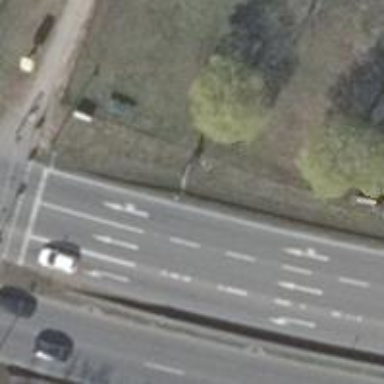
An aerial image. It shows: Primary road with asphalt surface and no sidewalks.